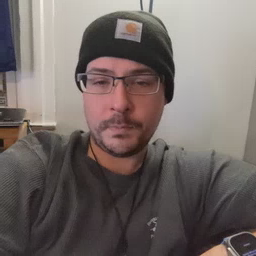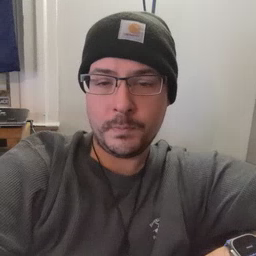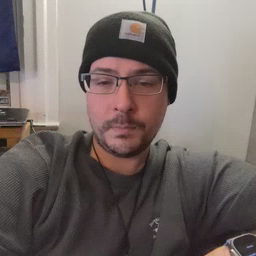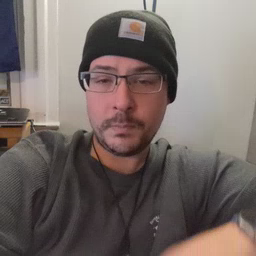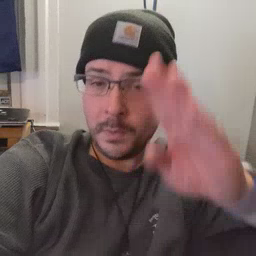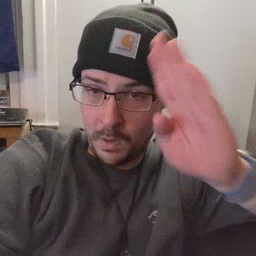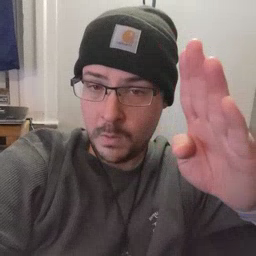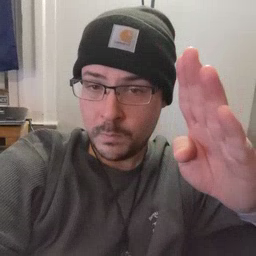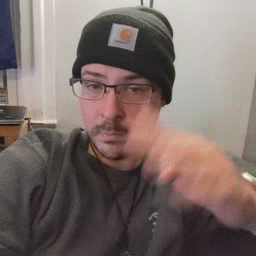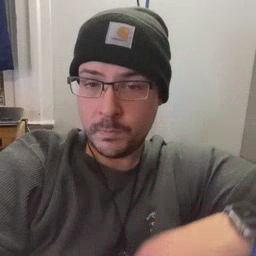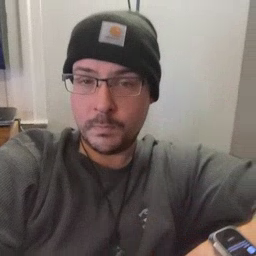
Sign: hello